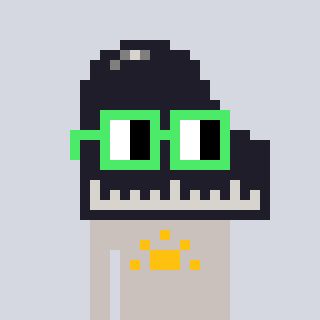
a pixel art character with square light green glasses, a piano-shaped head and a foggrey-colored body on a cool background